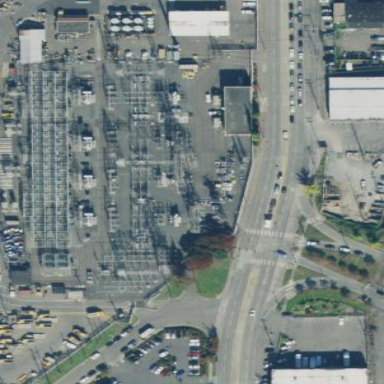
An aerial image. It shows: Substation surrounded by fence.